Question: Using corrr to produce a Pearson correlation matrix, I get a nice data frame and can rearrange to have a organised-looking matrix. However, when I plot this with rplot, the rearrangement seems to be thrown out.
Here is a subset of the correlation data frame, with the matrix run:
'''
data <- select(data,c(npqmax,npq_end,npq_slope_up,pi,npqmax,fvfm,phipsii_end))
> data
# A tibble: 861 x 6
npqmax npq_end npq_slope_up pi fvfm phipsii_end
<dbl> <dbl> <dbl> <dbl> <dbl> <dbl>
1 2.60 0.866 1.25 0.805 0.745 0.492
2 2.92 1.02 1.27 0.801 0.753 0.485
3 2.95 0.881 1.33 0.832 0.752 0.518
4 2.56 0.846 1.34 0.811 0.736 0.488
5 2.68 0.822 1.52 0.820 0.738 0.499
6 2.58 0.876 1.32 0.809 0.740 0.486
7 2.82 0.908 1.14 0.824 0.749 0.505
8 2.93 0.997 1.29 0.803 0.749 0.476
9 2.71 0.936 1.51 0.819 0.740 0.490
10 2.80 0.844 1.40 0.837 0.754 0.527
# ... with 851 more rows
### next run Pearson correlation
cormat <- correlate(data)
> cormat
# A tibble: 6 x 7
rowname npqmax npq_end npq_slope_up pi fvfm phipsii_end
<chr> <dbl> <dbl> <dbl> <dbl> <dbl> <dbl>
1 npqmax NA 0.240 0.0103 0.0820 0.249 0.0582
2 npq_end 0.240 NA 0.193 -0.716 -0.0492 -0.729
3 npq_slope_up 0.0103 0.193 NA -0.167 -0.293 -0.261
4 pi 0.0820 -0.716 -0.167 NA 0.383 0.918
5 fvfm 0.249 -0.0492 -0.293 0.383 NA 0.614
6 phipsii_end 0.0582 -0.729 -0.261 0.918 0.614 NA
### make a nice rearrangement
cormat2 %>%
rearrange(method = "MDS", absolute = FALSE) %>%
shave()
> cormat2
# A tibble: 6 x 7
rowname npq_end npq_slope_up npqmax fvfm pi phipsii_end
<chr> <dbl> <dbl> <dbl> <dbl> <dbl> <dbl>
1 npq_end NA NA NA NA NA NA
2 npq_slope_up 0.193 NA NA NA NA NA
3 npqmax 0.240 0.0103 NA NA NA NA
4 fvfm -0.0492 -0.293 0.249 NA NA NA
5 pi -0.716 -0.167 0.0820 0.383 NA NA
6 phipsii_end -0.729 -0.261 0.0582 0.614 0.918 NA
'''
Now I would plot this with 'rplot(shape = 15, colors = c("red", "green"))' but instead of getting a plot like what's found on the <URL>:
<URL>
()
I get something that looks not-so-arranged:
[
Any idea what's going wrong?
Thanks.
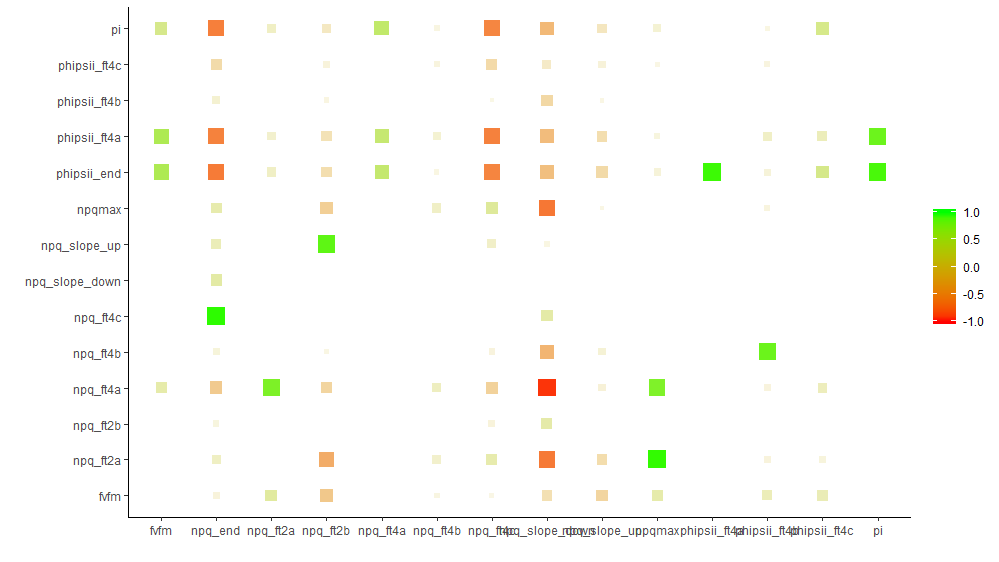
Answer: I used mtcars which is also the example in corrr's blog, and I get the same results:
'''
library(corrr)
library(dplyr)
library(ggplot2)
cormat <- correlate(mtcars)
cormat2 <- cormat %>%
rearrange(method = "MDS", absolute = FALSE) %>%
shave()
cormat2 %>% rplot(shape = 15, colors = c("red", "green"))
'''
<URL>
If you look at your matrix data.frame, the values that are NA are appearing now, which means the rows orders are messed up. Should be reflected to the author, below I make a few alterations to corrr:::rplot.cor_df :
'''
newplot = function (rdf, legend = TRUE, shape = 16, colours = c("indianred2",
"white", "skyblue1"), print_cor = FALSE, colors)
{
if (!missing(colors))
colours <- colors
row_order <- rdf$rowname
pd <- stretch(rdf, na.rm = TRUE)
pd$x <- factor(pd$x,levels=row_order)
pd$y <- factor(pd$y,levels=rev(row_order))
pd$size = abs(pd$r)
pd$label = fashion(pd$r)
plot_ <- list(geom_point(shape = shape), if (print_cor) geom_text(color = "black",
size = 3, show.legend = FALSE), scale_colour_gradientn(limits = c(-1,
1), colors = colours), theme_classic(), labs(x = "",
y = ""), guides(size = "none", alpha = "none"), if (legend) labs(colour = NULL),
if (!legend) theme(legend.position = "none"))
ggplot(pd, aes_string(x = "x", y = "y", color = "r", size = "size",
alpha = "size", label = "label")) + plot_
}
newplot(cormat2,shape=15,colours=c("#29c7ac","#c02739"))
'''
<URL>
Quick explanation, in the above function, there is a line 'stretch(rdf, na.rm = TRUE)' where the correlation data.frame is melted but the order of your variables are not retained. I just added two lines to refactor them, there are other ways, but for your purpose, this should be ok.